Question: I've got a problem to register variable session. I've ordered my code with MVC (View=Vue in french) modele. Like this :

My problem : Index.php include all of others files, so I put the 'session_start();' here. (Anyway I can't put it on other place without taking error log "session has already started")
Firstly index.php 'open' connexion.php, with connexion form for user. When he submit it, my controleur look if it's good, and redirect user to the Accueil.
I would like to register variable 'user' on my controler, but this doesn't work anymore.
My code :
Index.php
'''
<?php session_start();?>
<!DOCTYPE html PUBLIC "-//W3C//DTD XHTML 1.0 Strict//EN" "http://www.w3.org/TR/xhtml1/DTD/xhtml1-strict.dtd">
<html xmlns="http://www.w3.org/1999/xhtml" xml:lang="fr" lang="fr">
<head>
<meta http-equiv="Content-Type" content="text/html; charset=UTF-8" />
<meta http-equiv="Content-Language" content="fr" />
<meta http-equiv="X-UA-Compatible" content="IE=edge" />
<link rel="stylesheet" href="Style/style.css" type="text/css" />
<title>Saisie des temps</title>
</head>
<body>
<div id=page>
<?php
include_once 'Vues/Header.php';
?>
<div id=corps>
<?php
include_once 'Vues/Menu.php';
if (!empty($_GET['page']) &&
is_file('Controleurs/'.$_GET['page'].'.php')){
include_once (dirname(__FILE__).'../../SaisieTemps/Controleurs/'.$_GET['page'].'.php');
}
else{
include_once (dirname(__FILE__).'../../SaisieTemps/Controleurs/GestionConnexion/connexion.php');
}
?>
</div>
<?php
include_once 'Vues/Footer.php';
?>
</div>
</body>
</html>
'''
Controler : COnnexion.php
'''
<?php $_SESSION['test']='test'; ==> WORKS BUT TO EARLY ^^
//Inclusion modele
include(dirname(__FILE__).'/../../Modeles/GestionConnexion/Connexion.php');
$login = isset($_POST['username'])?$_POST['username']:'';
$password = isset($_POST['password'])?$_POST['password']:'';
if(isset($_POST['submit'])){
$intError = verifConnexion($login, $password);
switch ($intError){
case 0:
//Connexion OK
$_SESSION['login']=$login; ==> DOESN'T WORK
?><script type="text/javascript">
document.location.href = '../../../SaisieTemps/index.php?page=GestionConnexion/Accueil';
</script><?php
break;
case 1:
//Pb mdp
?><script type="text/javascript">
document.location.href = '../../../SaisieTemps/index.php?page=GestionConnexion/Connexion.php&Error=1';
</script><?php
break;
case 2:
//Pb login
?><script type="text/javascript">
document.location.href = '../../../SaisieTemps/index.php?page=GestionConnexion/Connexion.php&Error=2';
</script><?php
break;
default:
?><script type="text/javascript">
document.location.href = '../../../SaisieTemps/index.php?page=GestionConnexion/Connexion.php&Error=3';
</script><?php
break;
}
}
else{
//Inclusion vue
include(dirname(__FILE__).'/../../Vues/GestionConnexion/Connexion.php');
}
'''
View:Connexion.php
'''
<head>
<meta http-equiv="Content-Type" content="text/html; charset=UTF-8" />
</head>
<div id=contenu>
<form action="../../SaisieTemps/Controleurs/GestionConnexion/Connexion.php" method="POST" id=login>
<h1>Connexion</h1>
<fieldset id="inputs">
<label for="username">Identifiant : </label>
<input id="username" name="username" type="text"
placeholder="Identifiant" autofocus required/><br/>
<label for="password">Mot de passe : </label>
<input id="password" name="password" type="password"
placeholder="Mot de passe"required/>
</fieldset>
<fieldset id="actions">
<input type="submit" id="submit" value="Connexion" name="submit">
</fieldset>
</form>
<label class="errorLabel"><?php
if(isset($_GET['Error'])){
switch ($_GET['Error']){
case 1:
echo'Mauvais mot de passe';
break;
case 2:
print'Le login n'existe pas';
break;
}
}?>
</label>
</div>
'''
Thank's for your help, and sorry for my bad english
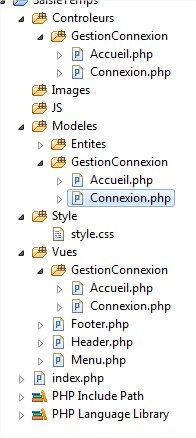
Answer: In your login form action is direct to PHP file (to Controller) not via index.php
And in 'Controler : COnnexion.php' session not started.
Change logic of your application or add session_start() to this controller